Field crop: tomato
Growth stage: 2
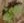
Species: solanum